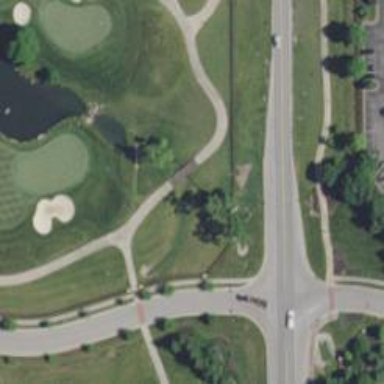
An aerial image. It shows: Path for both road and golf.